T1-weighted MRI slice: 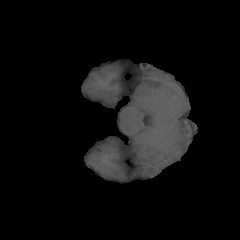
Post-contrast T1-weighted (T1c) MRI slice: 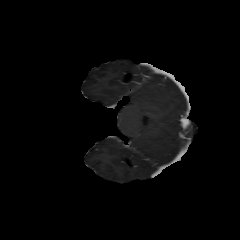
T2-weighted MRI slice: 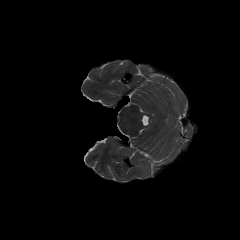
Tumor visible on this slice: no